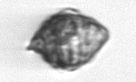
Label: Kryptoperidinium_triquetrum